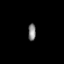
Tissue: prostate
Cell type: Fibroblasts
Senescence score: 0.6948
Nuclear area (px): 130
Mean DAPI intensity: 129.469